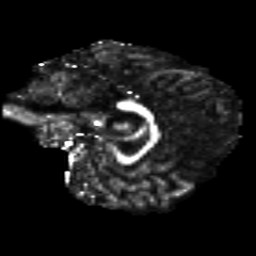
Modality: FA
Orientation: sagittal
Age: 33
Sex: female
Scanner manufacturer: siemens
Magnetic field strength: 3 T
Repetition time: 8.8 s
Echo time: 0.085 s